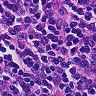
Metastatic tissue present: no